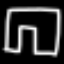
Label: pants